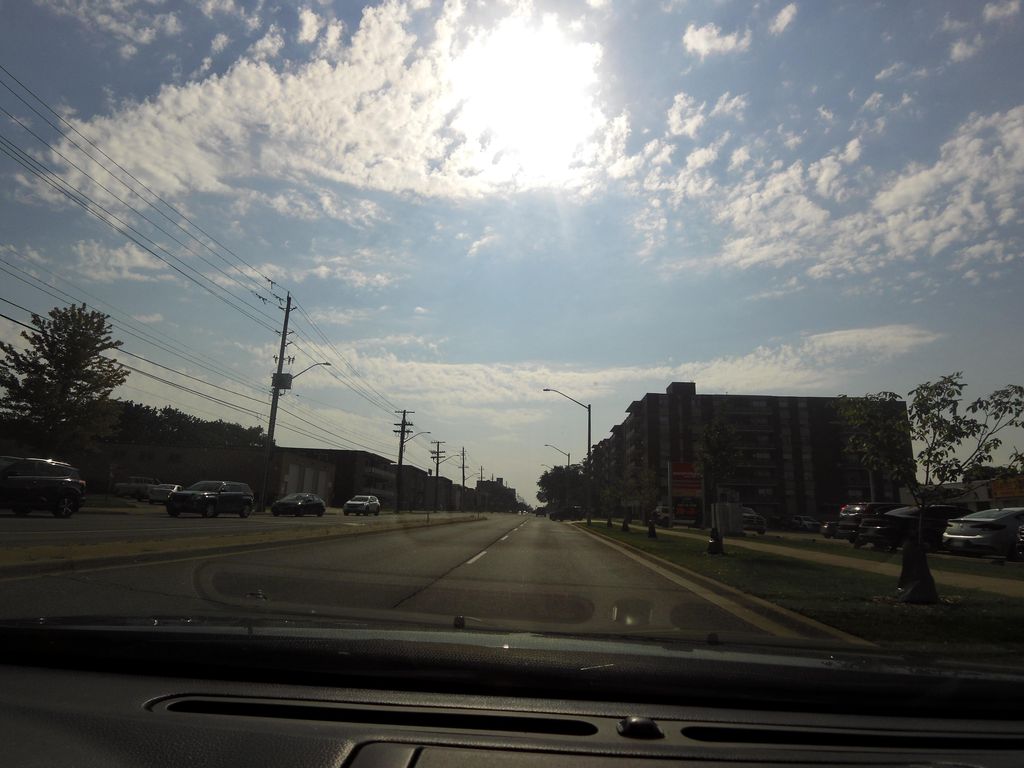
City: hamilton